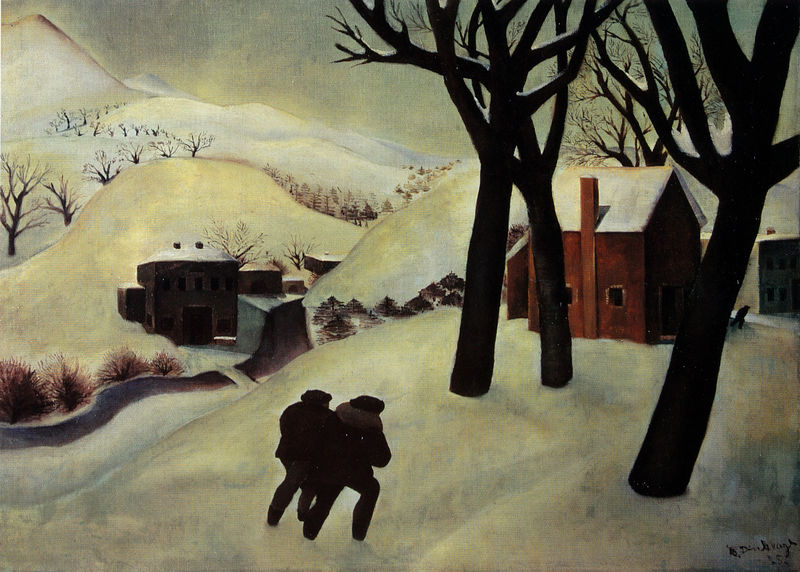
Titel: Winterlandschaft
Künstler: Erna Dinklage
Standort: München
Institution: Städtische Galerie im Lenbachhaus
Schlagwörter: baum, berg, blau, dunkel, himmel, schatten, wasser, weiß, baumstämme, bäume, fluss, gelb, landschaft, menschen, äste, braun, fenster, grau, hell, licht, männer, rücken, schwarz, dach, eis, gebäude, haus, rot, schnee, weg, signatur, bach, häuser, hügel, kalt, zweige, brücke, gehen, gewässer, kamin, schornstein, zwei, berge, gebirge, dorf, dächer, mauer, schornsteine, tag, kahl, hof, winter, ortschaft, wasserlauf, gestalten, siedlung, breughel